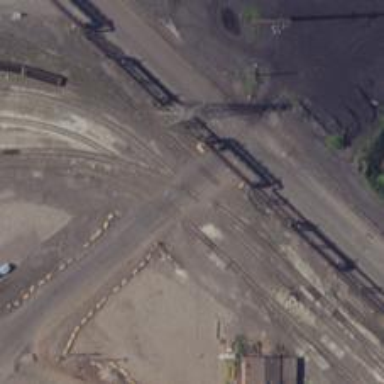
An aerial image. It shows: Railway crossing.